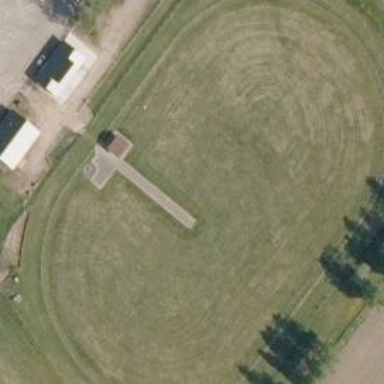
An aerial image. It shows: Fence surrounding equestrian pitch for leisure land activities.